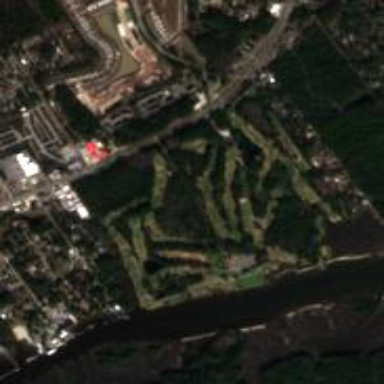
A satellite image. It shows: Golf course surrounded by greenery.